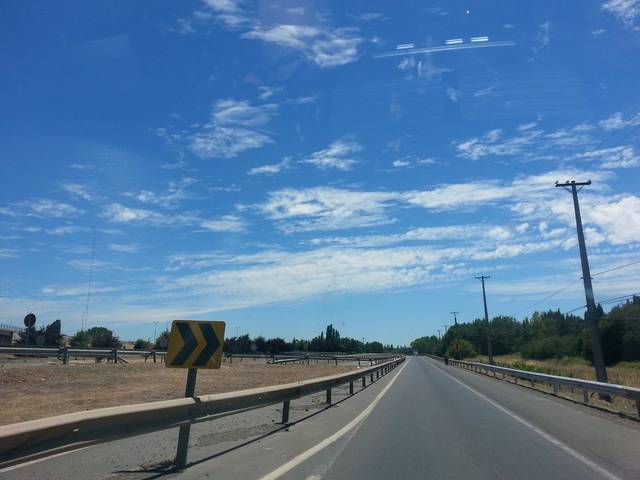
Region: Chile
Coordinates: -36.559, -72.095